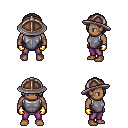
a pixel art fantasy rpg character, male body template, human, dark skin, steel chest armor, magenta pants, gray bangs hairstyle, chain helm, gold gloves, four views (front, back, left, right), 2x2 character sprite sheet, small pixel art, hard edges, no anti-aliasing